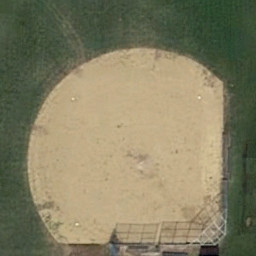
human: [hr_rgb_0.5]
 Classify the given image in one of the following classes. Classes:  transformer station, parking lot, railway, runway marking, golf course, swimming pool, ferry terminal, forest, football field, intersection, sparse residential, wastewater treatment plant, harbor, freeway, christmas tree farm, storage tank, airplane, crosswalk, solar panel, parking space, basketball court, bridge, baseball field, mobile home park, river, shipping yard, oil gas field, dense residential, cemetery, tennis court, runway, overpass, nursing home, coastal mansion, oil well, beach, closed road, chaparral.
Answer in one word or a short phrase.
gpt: baseball field